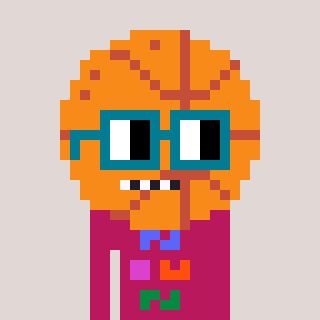
a pixel art character with square dark green glasses, a basketball-shaped head and a darkpink-colored body on a warm background